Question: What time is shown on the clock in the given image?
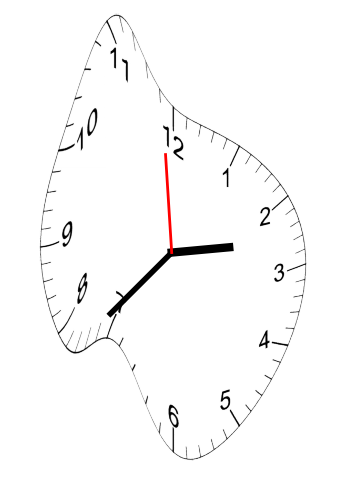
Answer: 02:36:59